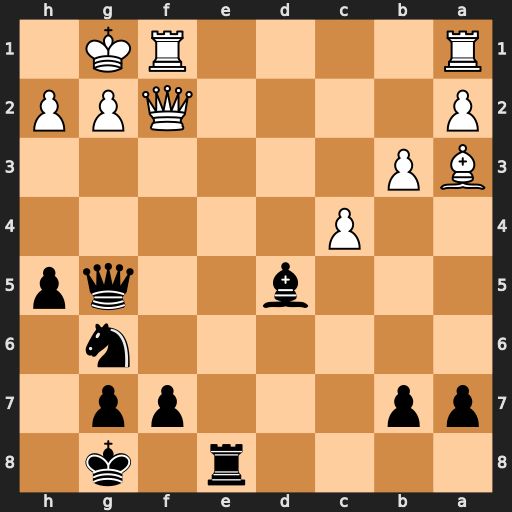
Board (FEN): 4r1k1/pp3pp1/6n1/3b2qp/2P5/BP6/P4QPP/R4RK1
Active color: b
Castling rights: -
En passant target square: -
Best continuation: Nf4 cxd5 Nh3+ Kh1 Nxf2+